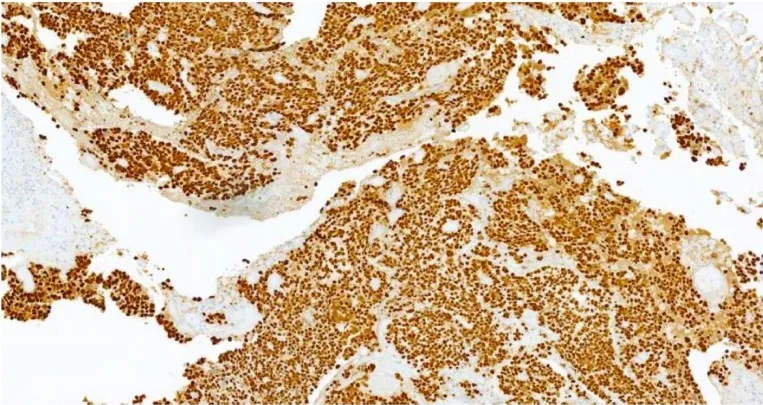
Strong and diffuse immunoexpression of p53 in primary peritoneal high-grade serous carcinoma (HGSC), original magnification X10.
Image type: pathology (immunostaining)